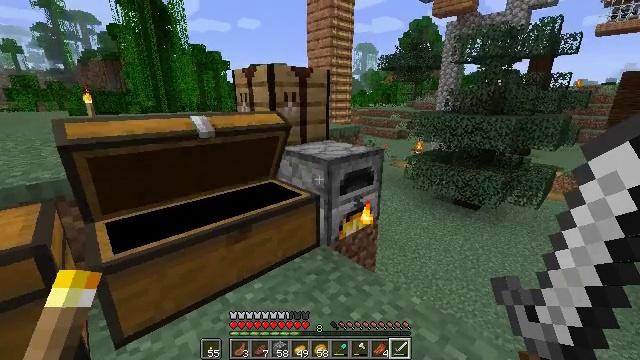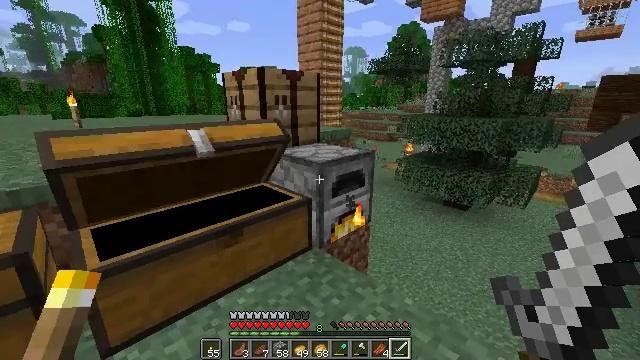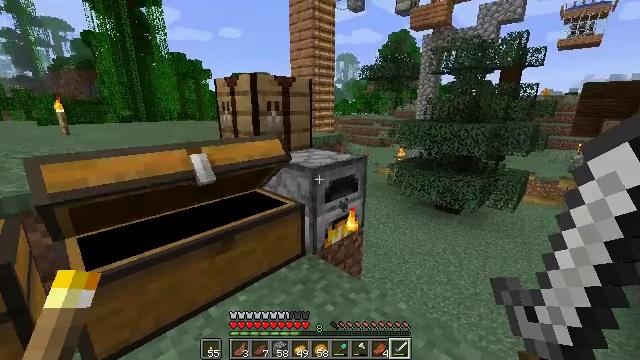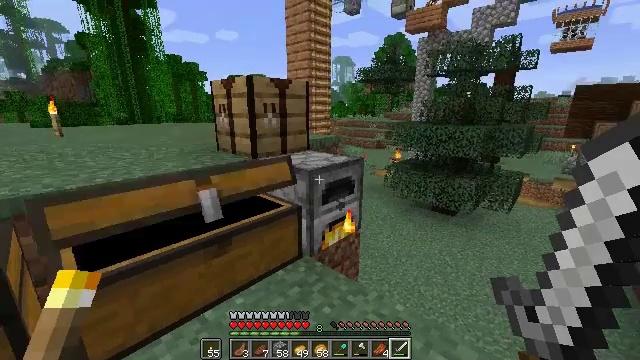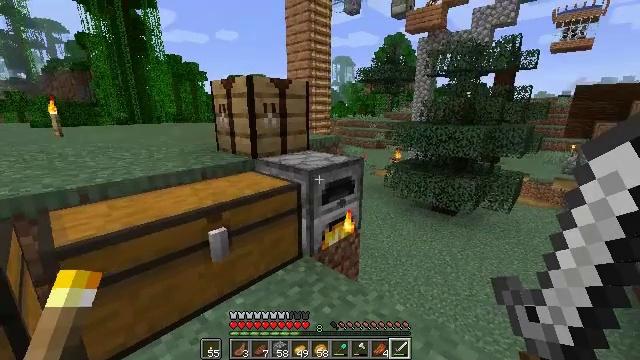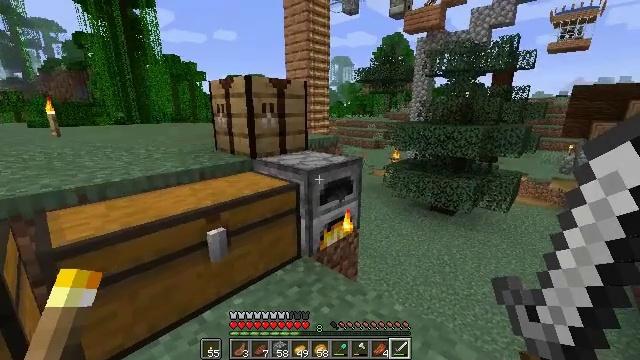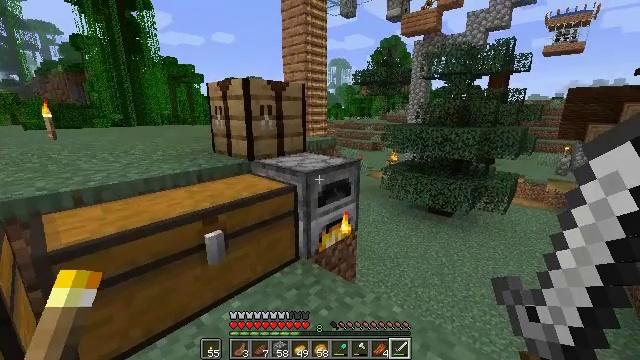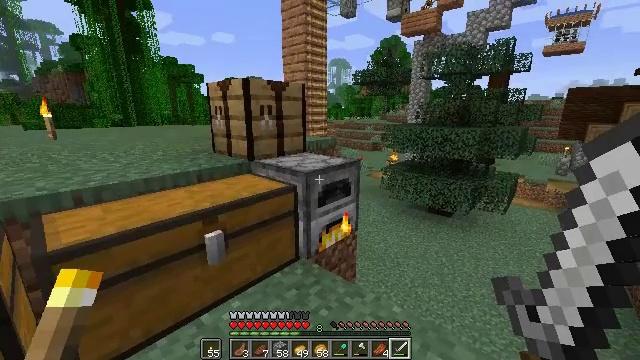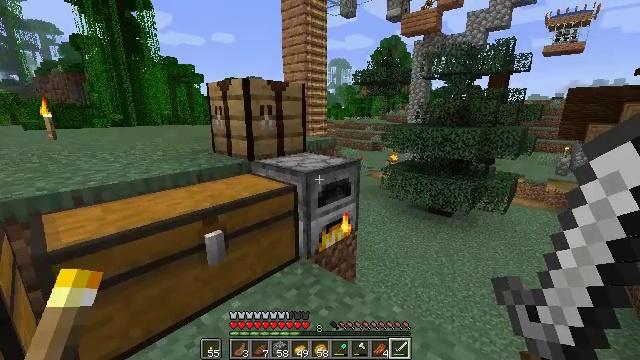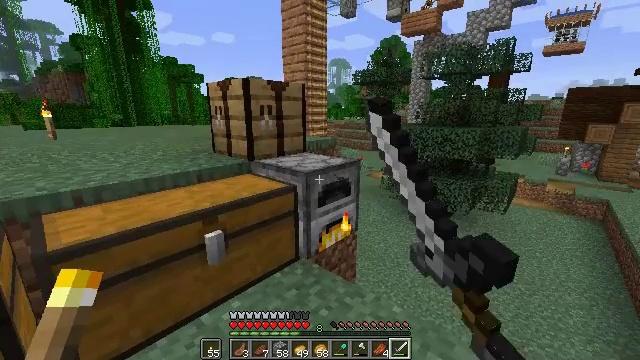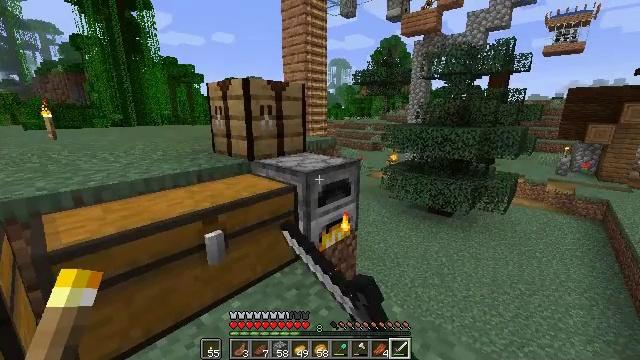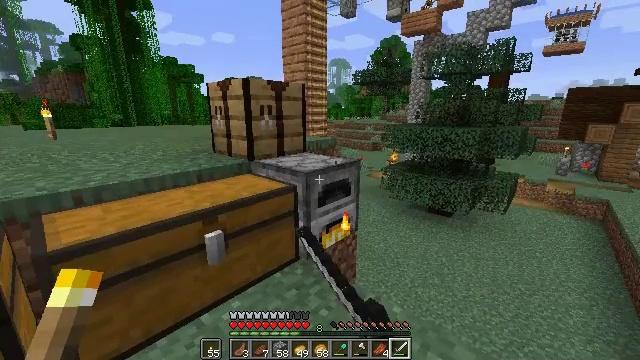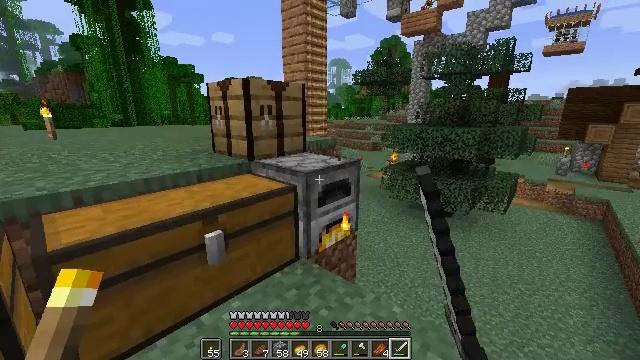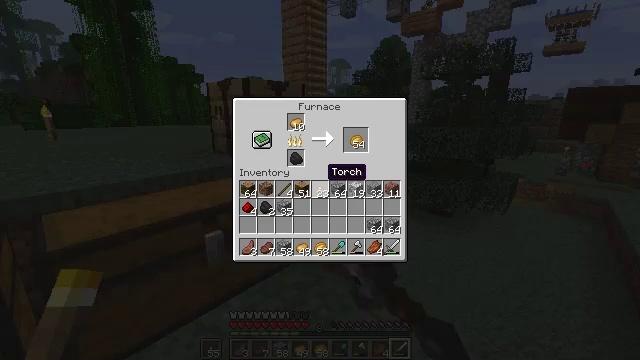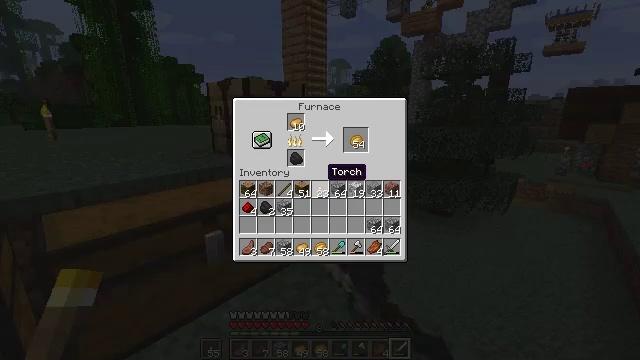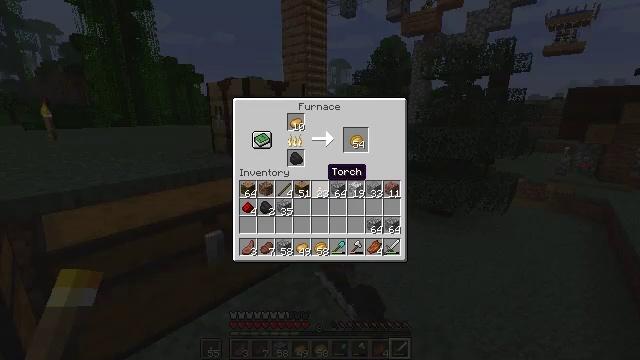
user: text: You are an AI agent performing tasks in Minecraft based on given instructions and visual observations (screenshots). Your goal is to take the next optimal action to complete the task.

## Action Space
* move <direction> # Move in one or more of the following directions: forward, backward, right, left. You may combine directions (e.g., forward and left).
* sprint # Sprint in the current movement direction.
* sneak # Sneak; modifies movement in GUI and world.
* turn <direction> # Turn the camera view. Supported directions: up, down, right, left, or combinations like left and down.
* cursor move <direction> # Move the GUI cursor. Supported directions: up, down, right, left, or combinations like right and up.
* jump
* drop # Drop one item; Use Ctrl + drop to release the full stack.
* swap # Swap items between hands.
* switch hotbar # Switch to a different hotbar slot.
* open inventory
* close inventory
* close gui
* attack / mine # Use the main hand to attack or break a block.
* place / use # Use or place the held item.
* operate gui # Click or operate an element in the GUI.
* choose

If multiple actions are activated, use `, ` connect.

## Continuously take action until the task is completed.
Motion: motion action
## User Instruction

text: Put a potato in the furnace to craft a baked potato.
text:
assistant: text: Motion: turn right
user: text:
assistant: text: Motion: turn right and up
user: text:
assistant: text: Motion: no_op
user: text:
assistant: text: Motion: no_op
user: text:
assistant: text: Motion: no_op
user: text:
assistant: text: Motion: no_op
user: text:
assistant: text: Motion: no_op
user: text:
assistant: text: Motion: use / place
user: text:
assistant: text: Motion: use / place
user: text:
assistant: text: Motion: use / place
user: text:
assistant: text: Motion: use / place
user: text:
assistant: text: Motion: use / place
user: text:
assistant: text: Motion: choose, open gui
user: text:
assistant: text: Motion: no_op
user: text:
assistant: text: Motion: no_op
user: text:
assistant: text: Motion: no_op
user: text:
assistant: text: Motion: no_op
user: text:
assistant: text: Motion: no_op
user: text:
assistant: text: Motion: no_op
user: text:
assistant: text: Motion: no_op
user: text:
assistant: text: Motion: no_op
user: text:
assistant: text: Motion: no_op
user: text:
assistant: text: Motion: no_op
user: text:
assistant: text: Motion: no_op
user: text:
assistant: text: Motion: no_op
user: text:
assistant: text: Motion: cursor move right
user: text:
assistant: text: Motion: cursor move right and up
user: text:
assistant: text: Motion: cursor move up
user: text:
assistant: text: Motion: sneak
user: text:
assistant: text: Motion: sneak